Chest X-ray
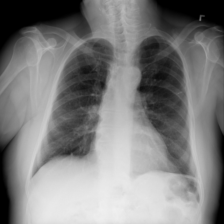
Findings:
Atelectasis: negative
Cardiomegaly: negative
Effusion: negative
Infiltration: negative
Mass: negative
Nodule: negative
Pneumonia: negative
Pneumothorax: negative
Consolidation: negative
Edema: negative
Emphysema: negative
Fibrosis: negative
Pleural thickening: negative
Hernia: negative